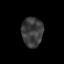
Tissue: prostate
Cell type: T cells
Senescence score: 0.3433
Nuclear area (px): 615
Mean DAPI intensity: 59.272